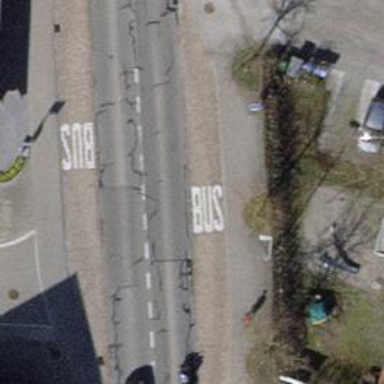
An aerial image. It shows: Public transport stop position.